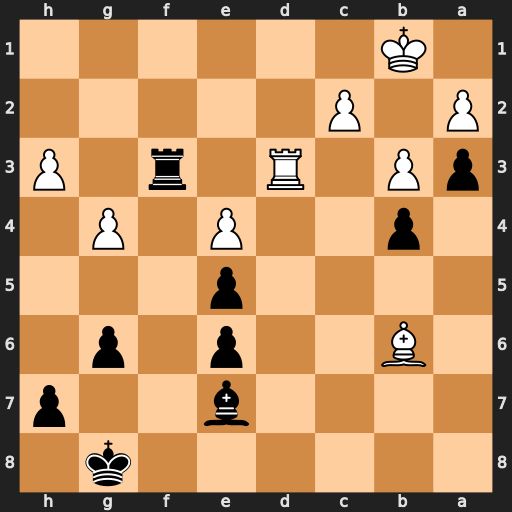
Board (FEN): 6k1/4b2p/1B2p1p1/4p3/1p2P1P1/pP1R1r1P/P1P5/1K6
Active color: b
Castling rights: -
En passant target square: -
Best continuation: Rf1+ Rd1 Rxd1#